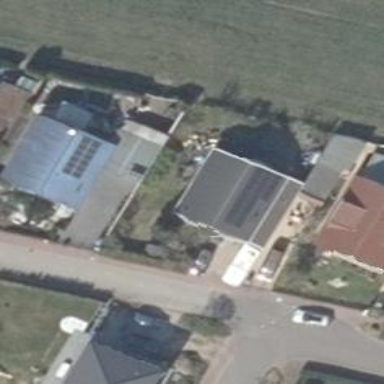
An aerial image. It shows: Building with gabled roof.